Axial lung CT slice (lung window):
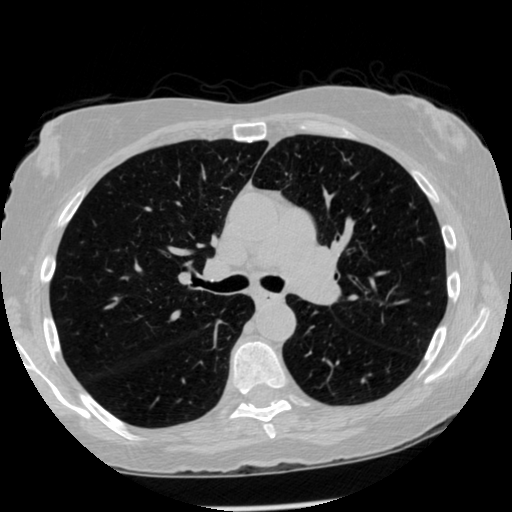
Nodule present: no